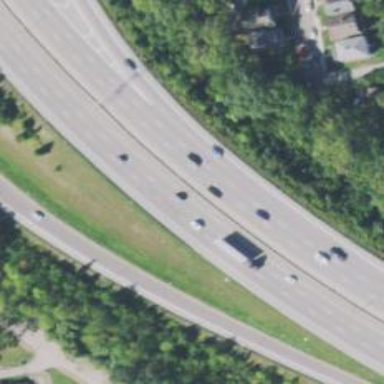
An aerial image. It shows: Motorway with embankment.